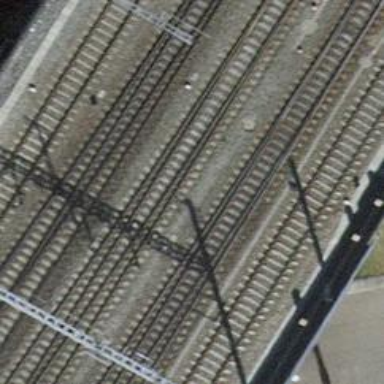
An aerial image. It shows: Single railway track with electrification through contact line.